Question: I noticed ReSharper has created a 'dotsettings.user' in my Source folder.

1. Do I need to keep this in my Source Control (TFS)?
2. If I exclude it, what are the consequences?
3. If I get latest on another machine, will my customized ReSharper settings be lost? Or does ReSharper re-create the settings from some other local file?
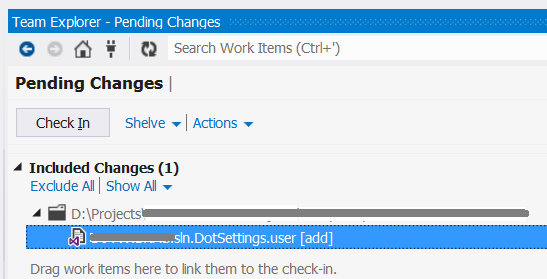
Answer: No, the 'dotSettings.user' file should be from source control. It has user specific information in it, and shouldn't be shared, e.g. bookmarks, unit test session windows.
The '.dotSettings' contains project or solution specific settings that can be shared with the team, e.g. naming standards or braces layout. If you wish to share these amongst teams then the file should be included.